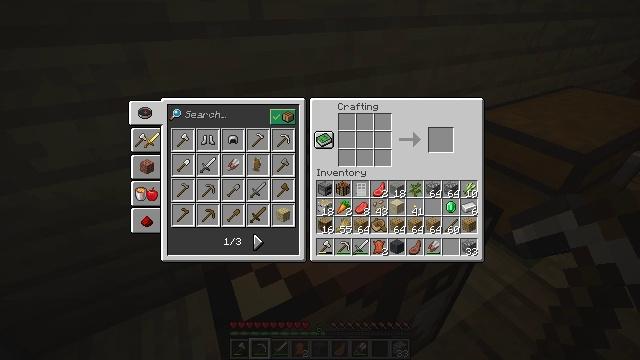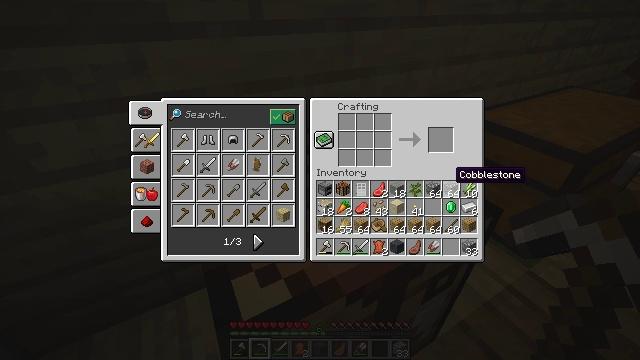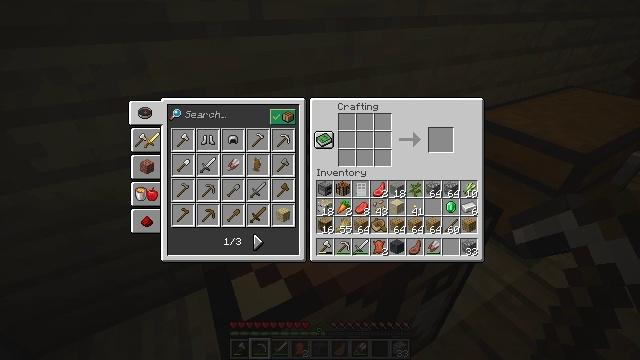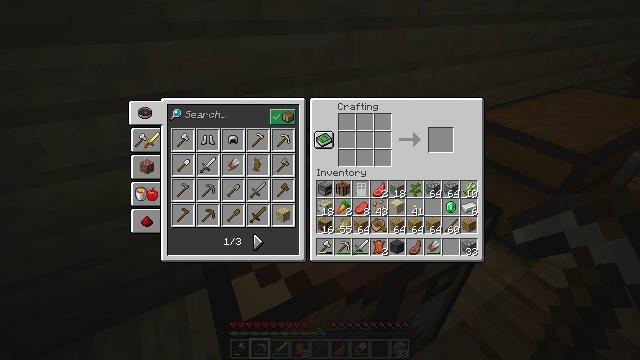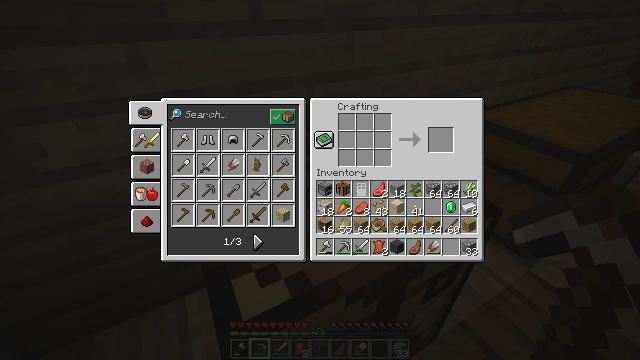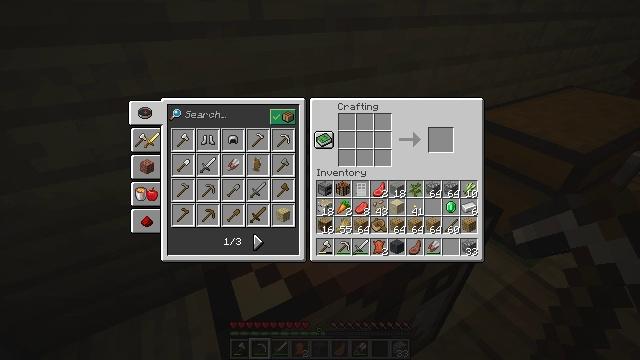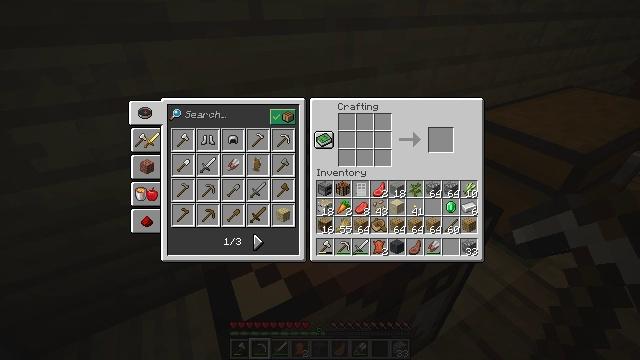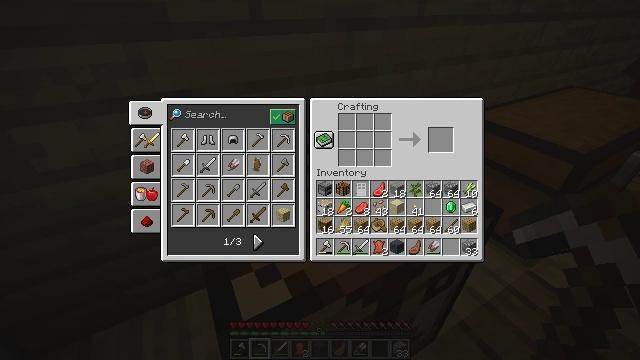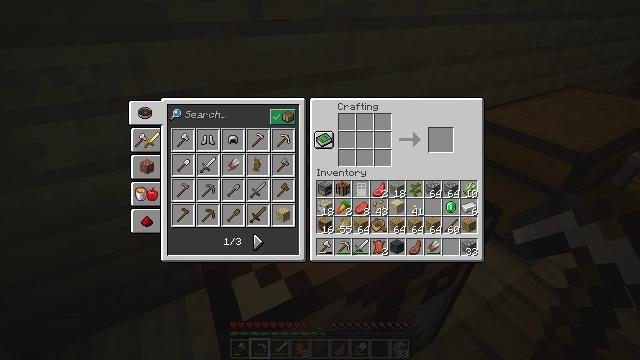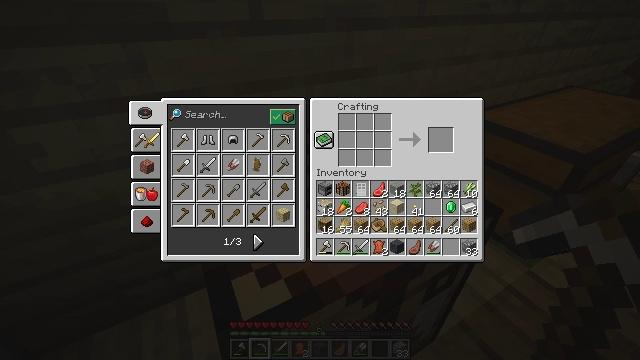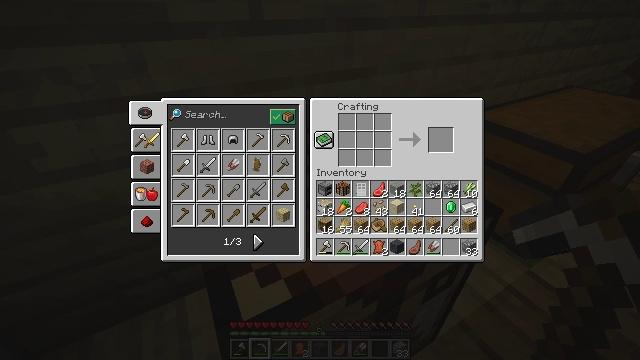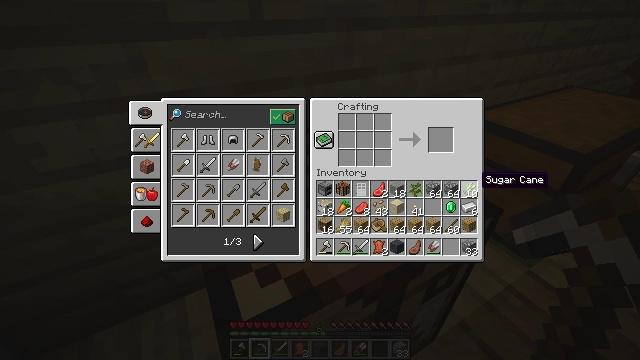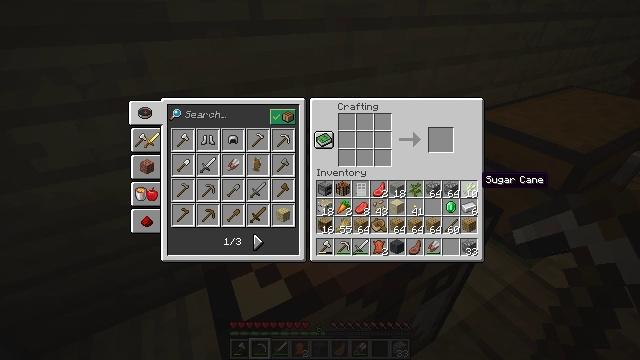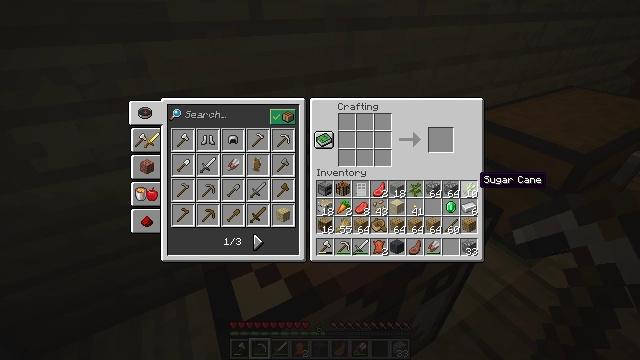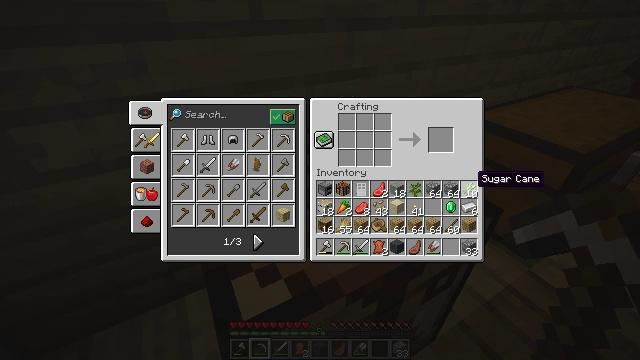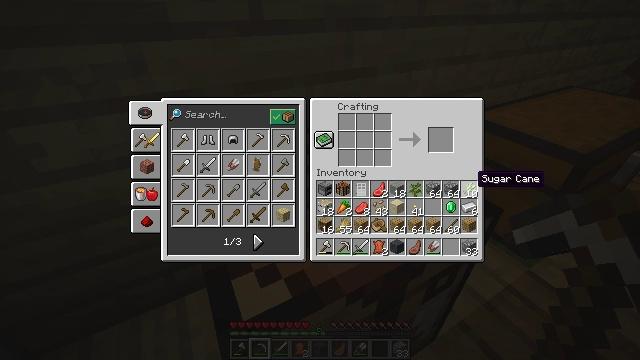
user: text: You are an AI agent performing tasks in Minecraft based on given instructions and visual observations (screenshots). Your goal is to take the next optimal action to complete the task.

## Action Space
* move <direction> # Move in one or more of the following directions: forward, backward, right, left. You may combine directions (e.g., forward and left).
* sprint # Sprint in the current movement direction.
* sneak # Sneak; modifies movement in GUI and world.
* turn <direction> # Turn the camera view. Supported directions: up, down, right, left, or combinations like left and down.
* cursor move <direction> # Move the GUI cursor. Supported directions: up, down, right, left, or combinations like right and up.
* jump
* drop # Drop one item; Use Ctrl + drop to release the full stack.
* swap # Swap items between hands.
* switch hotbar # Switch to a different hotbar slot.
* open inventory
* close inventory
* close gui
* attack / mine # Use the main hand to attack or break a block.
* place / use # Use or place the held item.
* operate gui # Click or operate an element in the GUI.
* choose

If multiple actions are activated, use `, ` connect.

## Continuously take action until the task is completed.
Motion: motion action
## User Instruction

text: Open inventory and craft sugar with sugarcane.
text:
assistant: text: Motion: cursor move right and down
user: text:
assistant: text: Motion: cursor move right
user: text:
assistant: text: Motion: cursor move right
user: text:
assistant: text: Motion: no_op
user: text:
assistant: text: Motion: no_op
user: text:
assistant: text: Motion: no_op
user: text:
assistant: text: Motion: no_op
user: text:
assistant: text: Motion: no_op
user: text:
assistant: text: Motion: no_op
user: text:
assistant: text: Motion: cursor move left
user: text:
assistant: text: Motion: no_op
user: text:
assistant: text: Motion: no_op
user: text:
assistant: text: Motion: no_op
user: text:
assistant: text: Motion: no_op
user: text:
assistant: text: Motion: no_op
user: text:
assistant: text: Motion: operate gui
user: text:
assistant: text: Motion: operate gui
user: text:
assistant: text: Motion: no_op
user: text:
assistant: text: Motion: cursor move left and up
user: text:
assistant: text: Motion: cursor move left and up
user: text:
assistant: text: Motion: cursor move left and up
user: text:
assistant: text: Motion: cursor move left and up
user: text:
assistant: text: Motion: cursor move left and up
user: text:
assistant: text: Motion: cursor move left
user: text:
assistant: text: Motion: no_op
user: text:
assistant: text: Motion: no_op
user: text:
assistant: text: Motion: no_op
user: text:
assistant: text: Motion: no_op
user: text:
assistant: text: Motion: no_op
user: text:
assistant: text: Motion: no_op